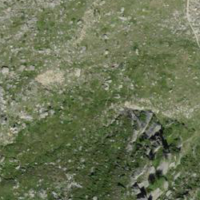
EUNIS habitat code: 26
Species observed at this site:
Achillea erba-rotta